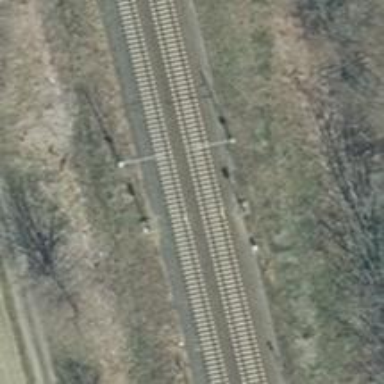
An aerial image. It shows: Railway track with contact lines for electrification.